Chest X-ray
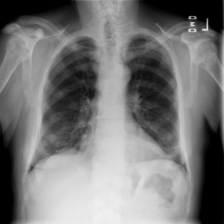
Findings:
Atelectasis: positive
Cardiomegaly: negative
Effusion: negative
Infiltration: negative
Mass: negative
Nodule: negative
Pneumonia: negative
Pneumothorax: negative
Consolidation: negative
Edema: negative
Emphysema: negative
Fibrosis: negative
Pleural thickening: negative
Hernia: negative